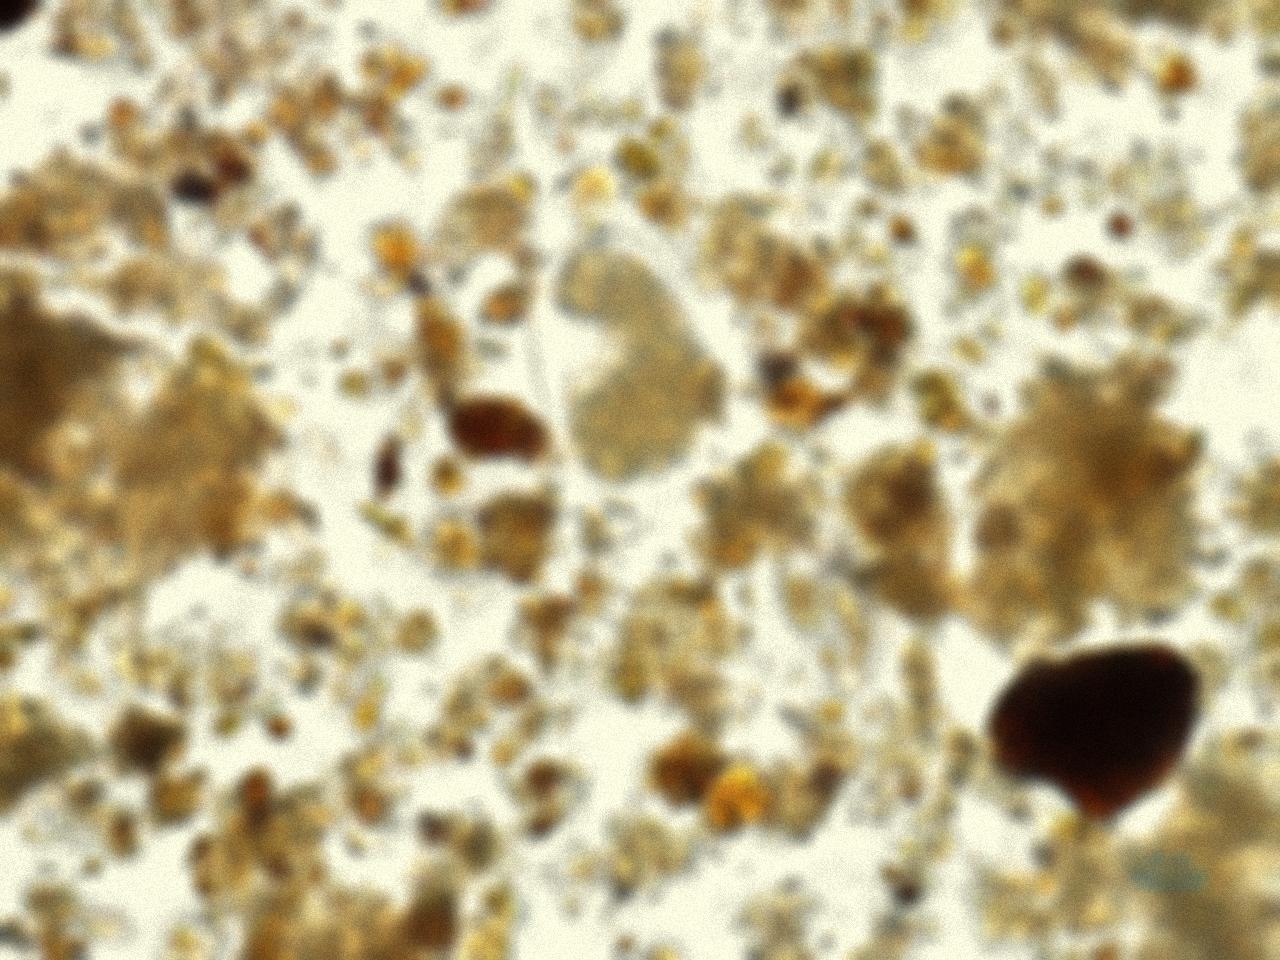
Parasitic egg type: Hookworm egg